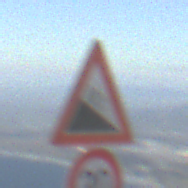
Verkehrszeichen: Gefaelle10
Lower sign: Geschwindigkeit30
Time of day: SunriseSunset
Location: Outdoor (Nature)
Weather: PartlyCloudy
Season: NotSpecified
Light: Natural